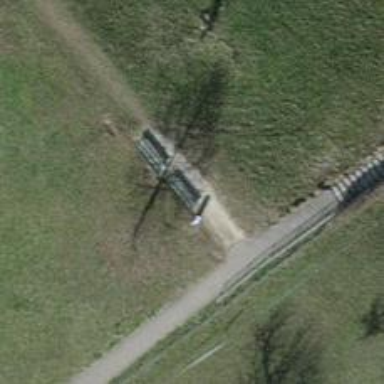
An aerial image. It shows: Bench.